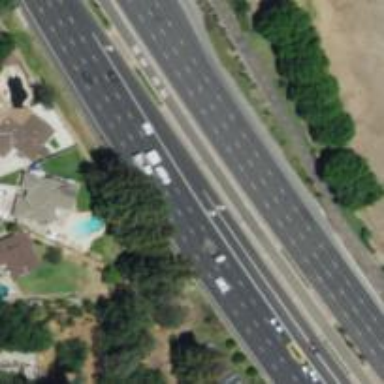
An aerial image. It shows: Primary highway that is also expressway.